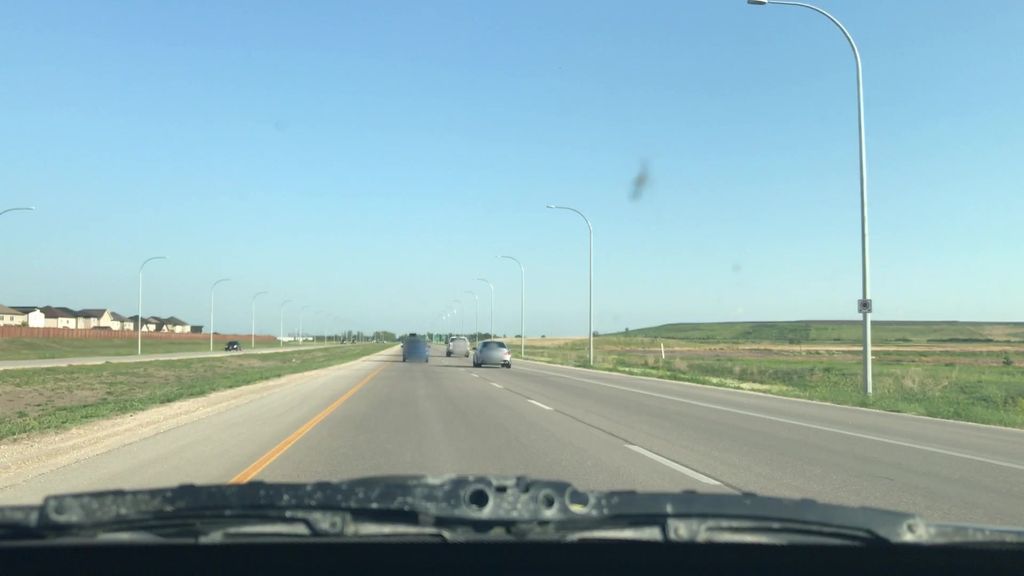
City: winnipeg